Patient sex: M
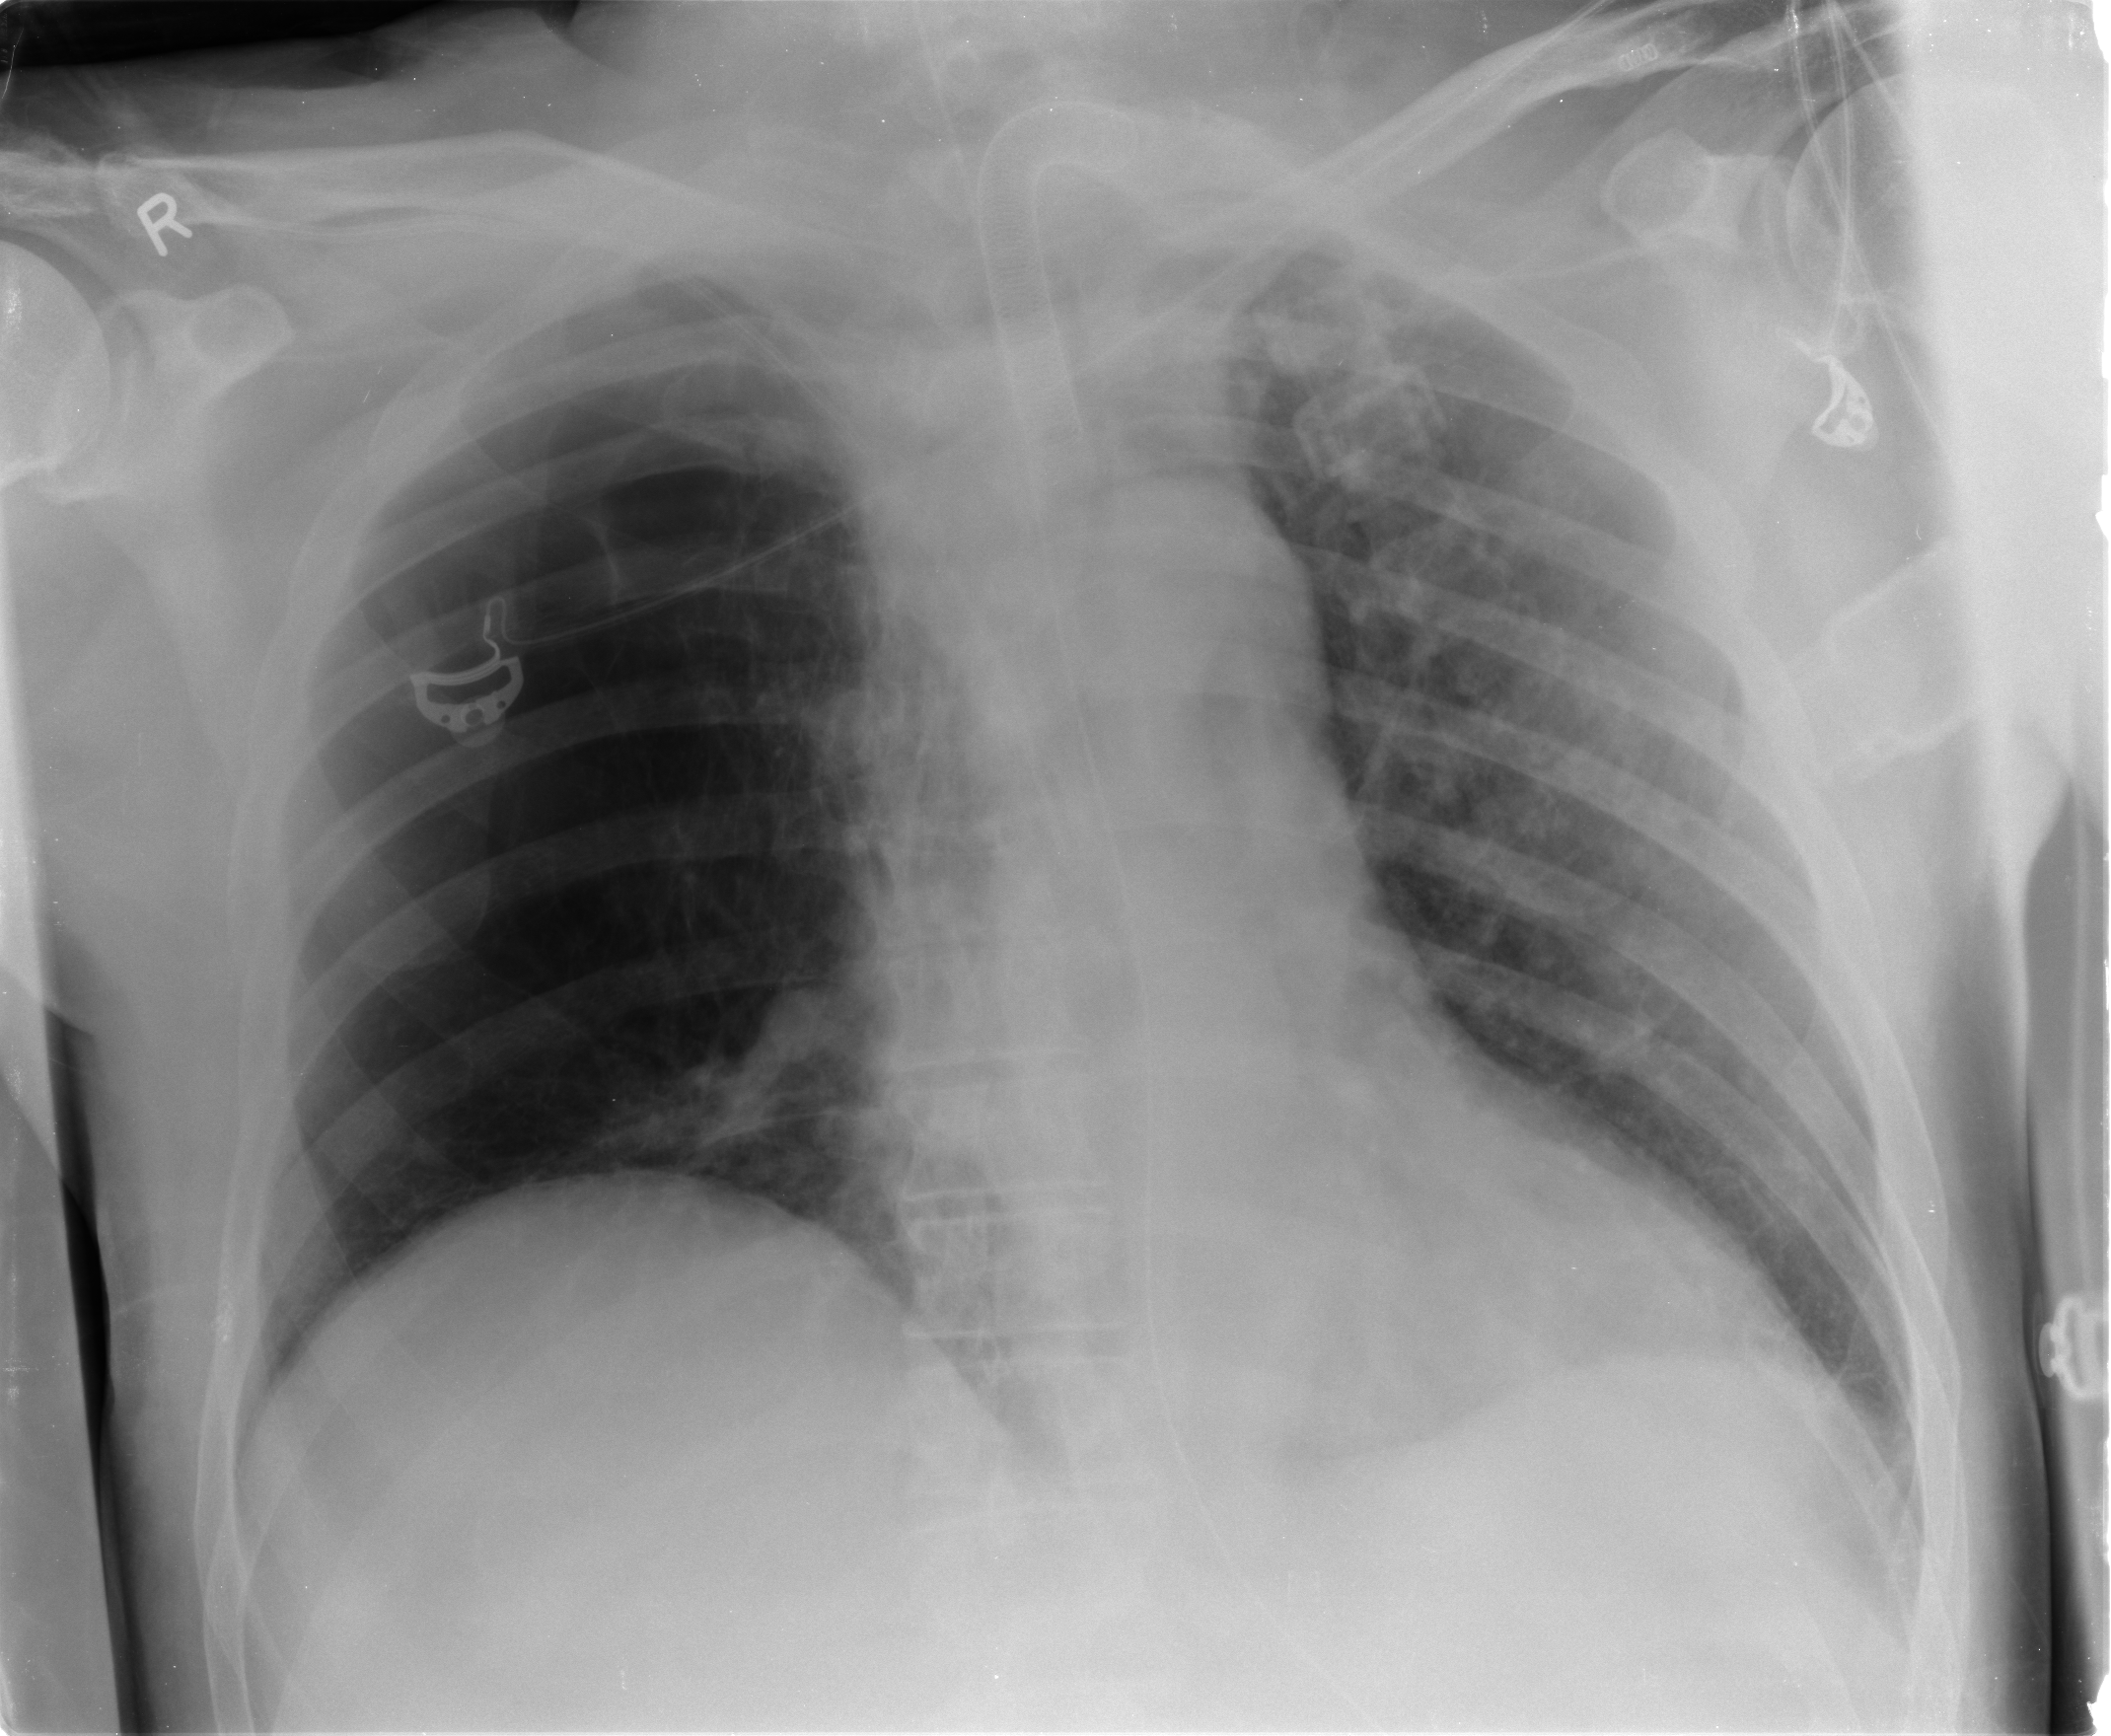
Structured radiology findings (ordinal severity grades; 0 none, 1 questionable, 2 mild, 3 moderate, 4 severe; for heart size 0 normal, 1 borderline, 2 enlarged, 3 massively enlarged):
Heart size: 1
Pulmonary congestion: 1
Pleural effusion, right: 0
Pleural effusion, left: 2
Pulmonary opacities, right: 0
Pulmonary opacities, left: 3
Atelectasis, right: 2
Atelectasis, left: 2